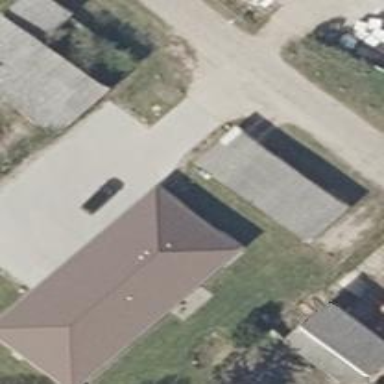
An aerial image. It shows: Group of garages.